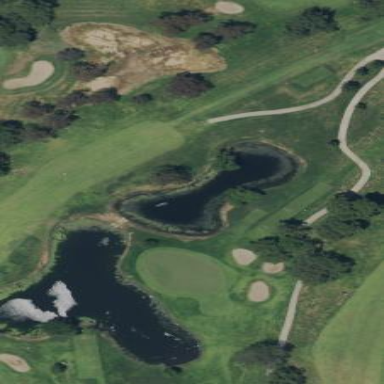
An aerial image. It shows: Pond serving as water hazard on golf course. It is natural feature of the landscape.